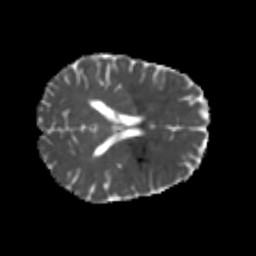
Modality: MD
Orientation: axial
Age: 22
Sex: female
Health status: healthy
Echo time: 0.074 s